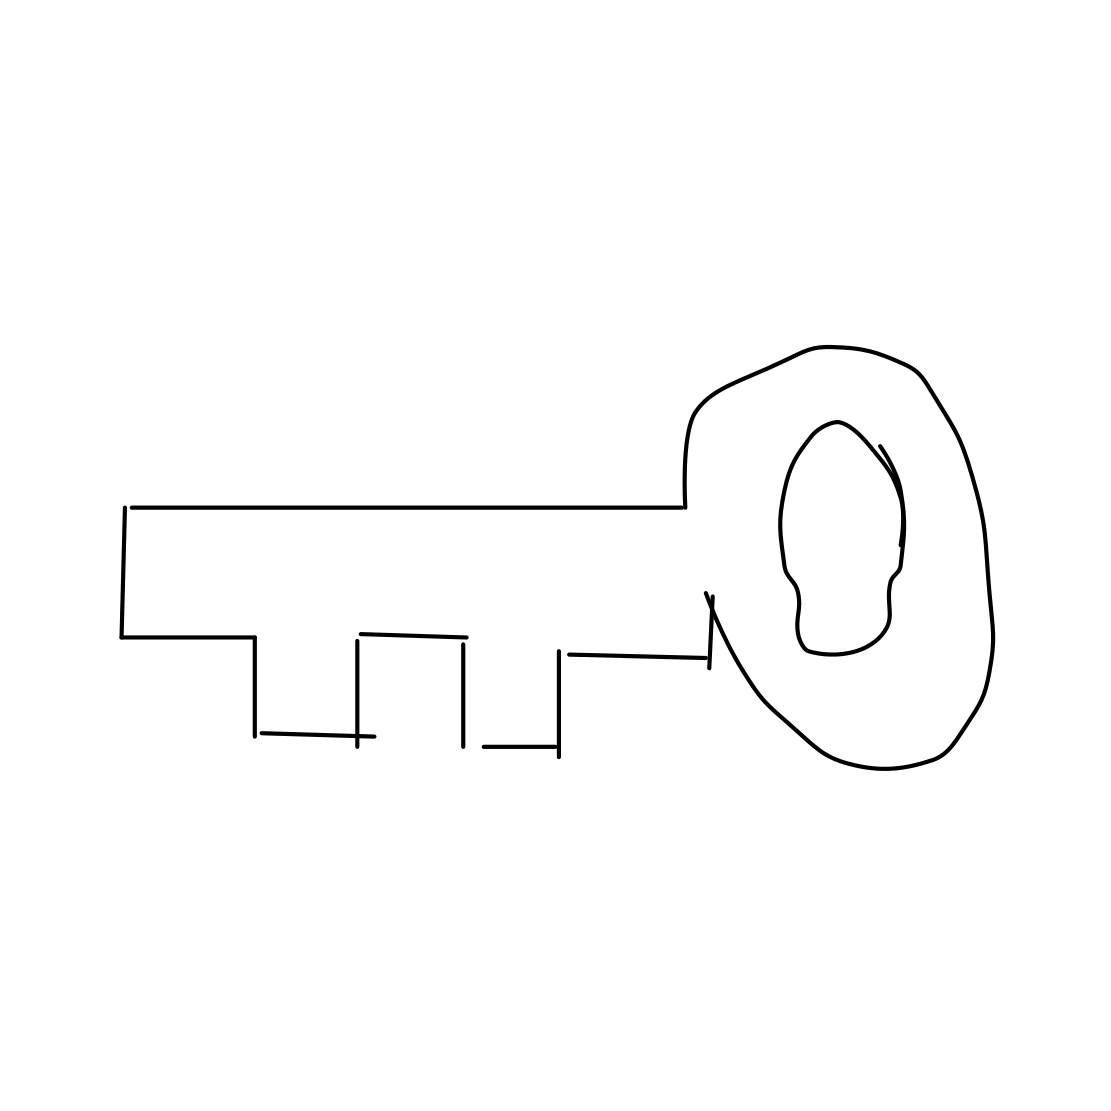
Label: key